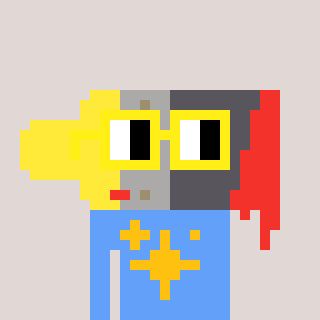
a pixel art character with square yellow glasses, a paintbrush-shaped head and a blue-colored body on a warm background